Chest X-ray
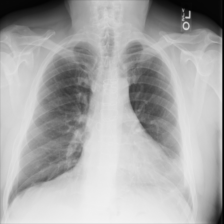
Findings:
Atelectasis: negative
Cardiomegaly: negative
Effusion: negative
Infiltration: negative
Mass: negative
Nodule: negative
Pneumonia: negative
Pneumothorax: negative
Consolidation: negative
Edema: negative
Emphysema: negative
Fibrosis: negative
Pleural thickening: positive
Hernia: negative